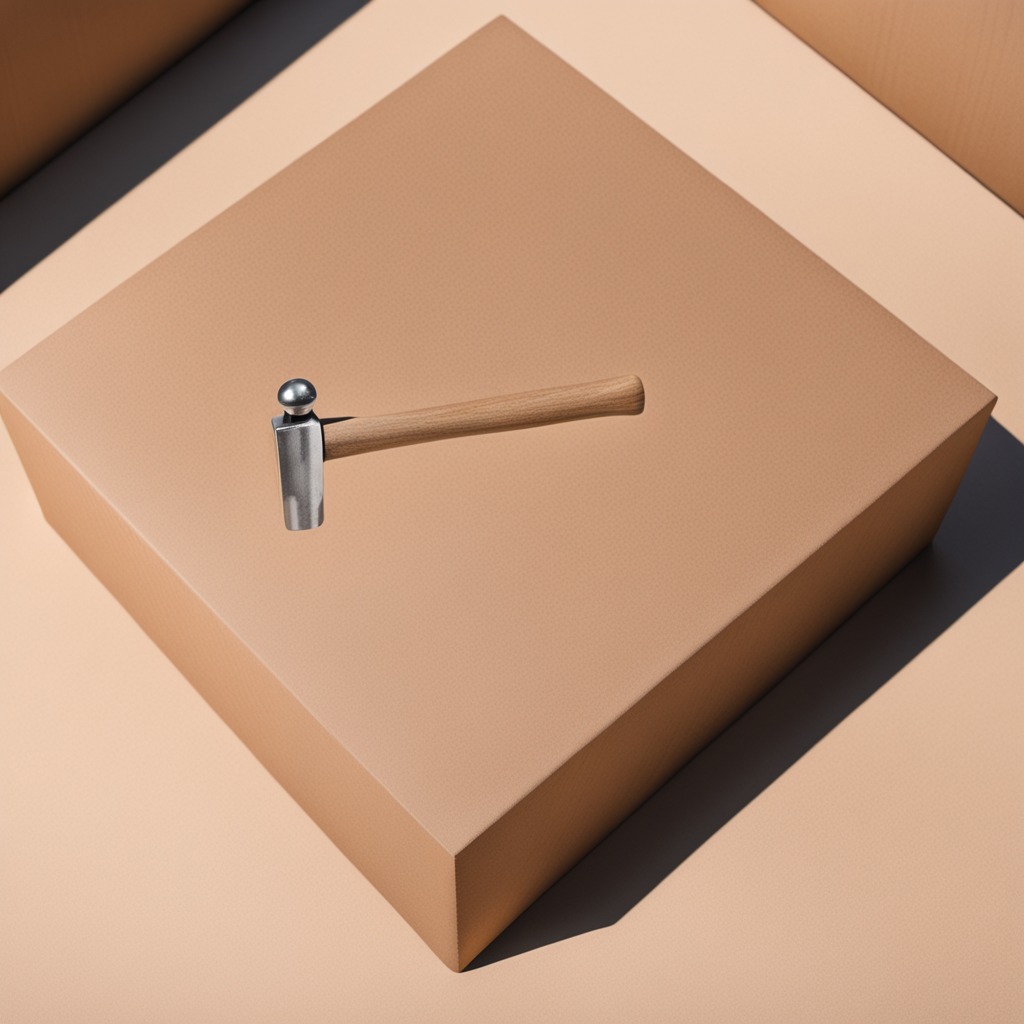
A hammer lies on the cardboard box surface.